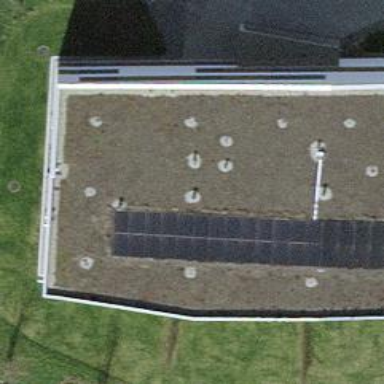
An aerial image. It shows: Solar power generator using photovoltaic method with solar photovoltaic panel types.